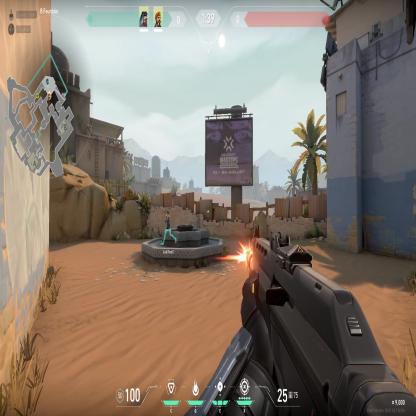
Label: teammate